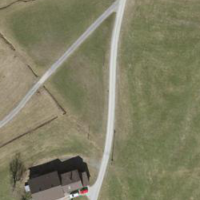
EUNIS habitat code: 24
Species observed at this site:
Filipendula ulmaria